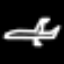
Label: airplane